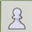
Piece: wP